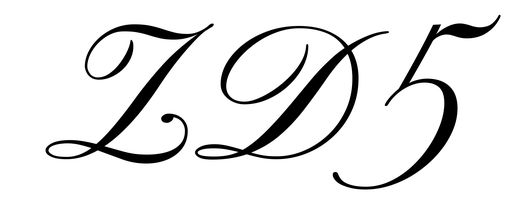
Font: PinyonScript-Regular